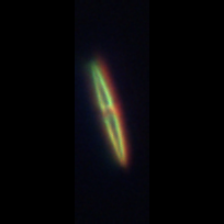
Taxon: Pennate
Group: Diatoms